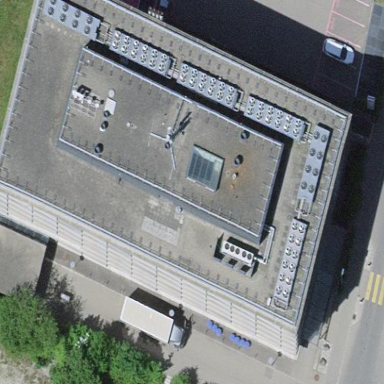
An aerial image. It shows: Restaurant in building.